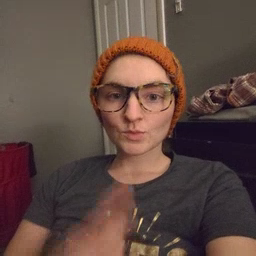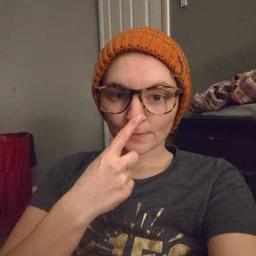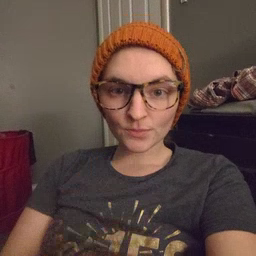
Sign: nose